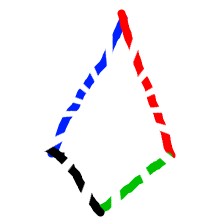
Shape: kite